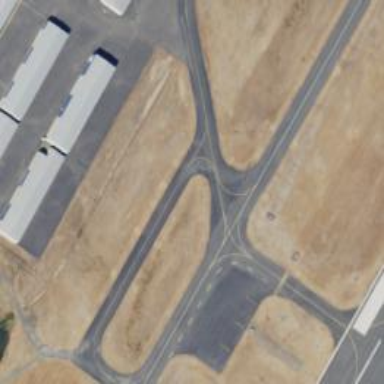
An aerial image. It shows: Image of taxiway at airport.